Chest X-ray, PA view. Patient: 52 years old, sex F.
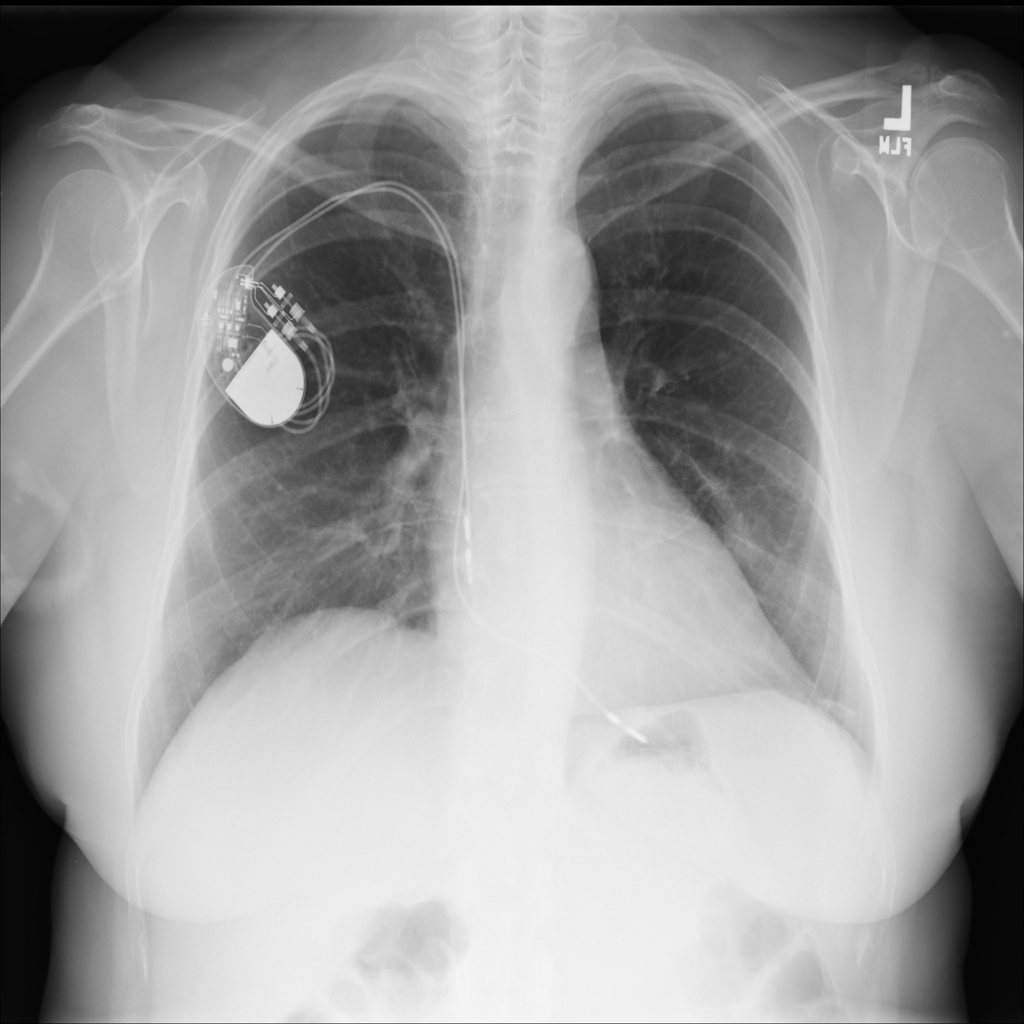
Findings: Atelectasis